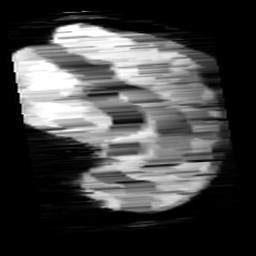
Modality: minIP
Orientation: sagittal
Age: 12
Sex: male
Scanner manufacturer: siemens
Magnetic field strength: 3 T
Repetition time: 0.027 s
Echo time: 0.02 s